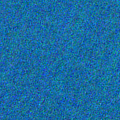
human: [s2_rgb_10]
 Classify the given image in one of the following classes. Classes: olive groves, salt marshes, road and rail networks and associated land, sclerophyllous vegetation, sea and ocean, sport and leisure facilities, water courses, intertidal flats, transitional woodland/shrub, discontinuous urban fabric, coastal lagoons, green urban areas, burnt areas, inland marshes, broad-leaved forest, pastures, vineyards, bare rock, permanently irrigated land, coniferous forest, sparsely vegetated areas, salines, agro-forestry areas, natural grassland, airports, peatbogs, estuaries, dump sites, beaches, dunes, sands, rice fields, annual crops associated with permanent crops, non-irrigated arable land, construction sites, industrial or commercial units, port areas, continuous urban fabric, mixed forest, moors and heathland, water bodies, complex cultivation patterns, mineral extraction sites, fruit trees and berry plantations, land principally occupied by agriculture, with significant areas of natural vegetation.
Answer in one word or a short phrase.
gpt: sea and ocean